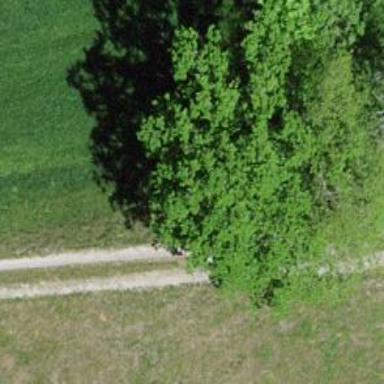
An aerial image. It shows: Path.